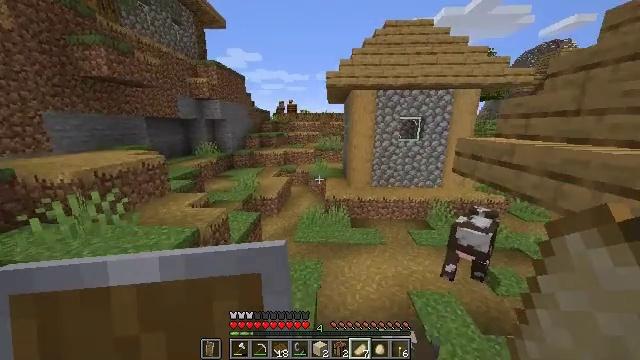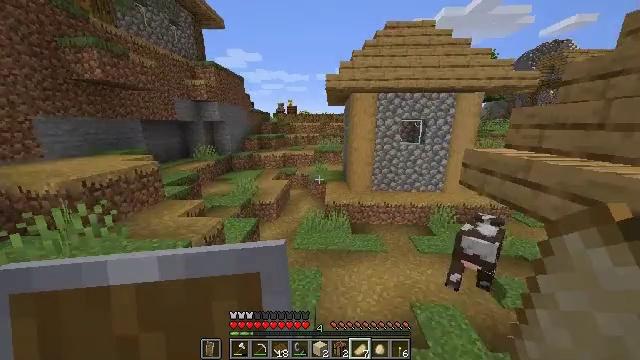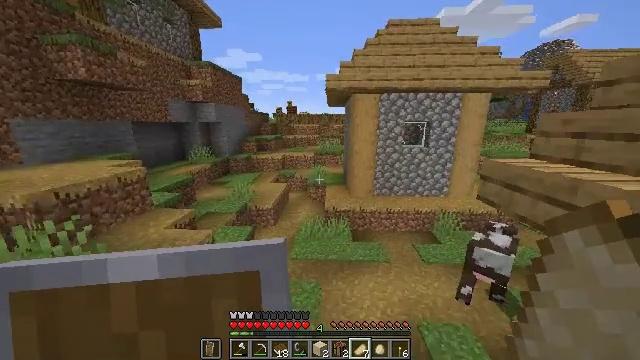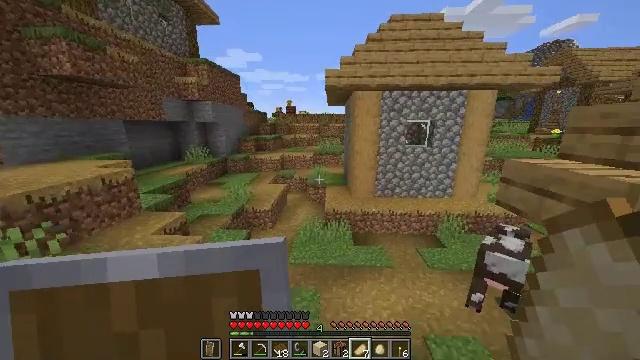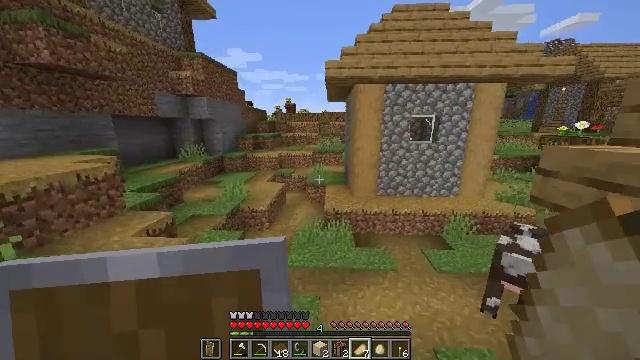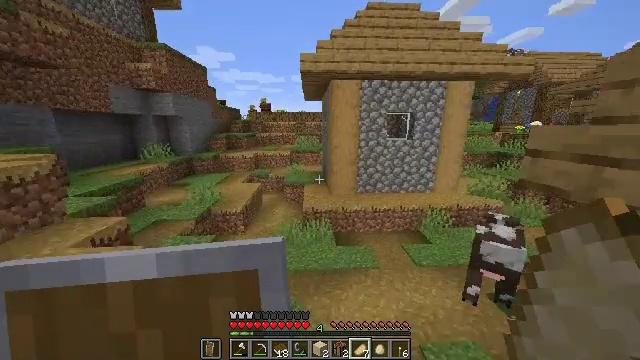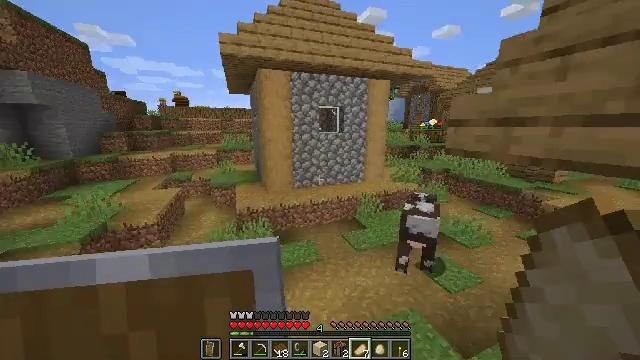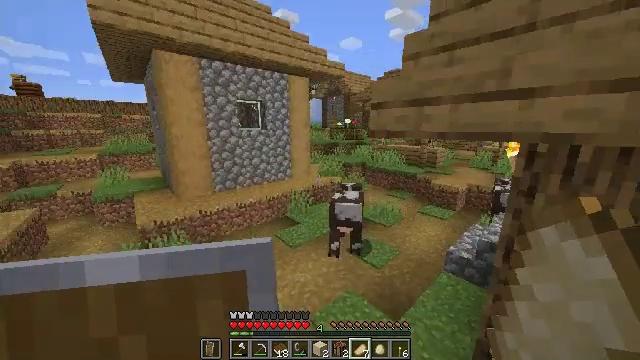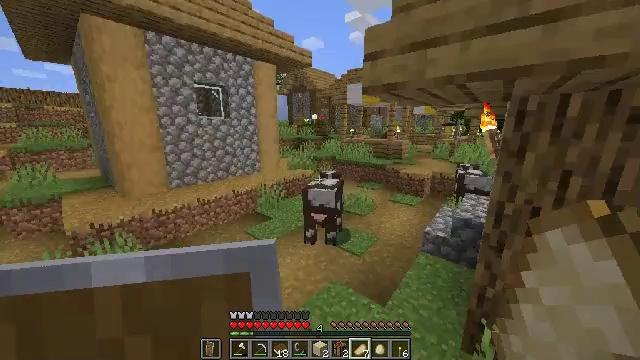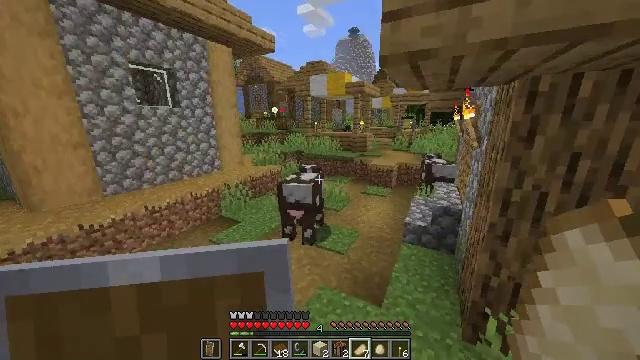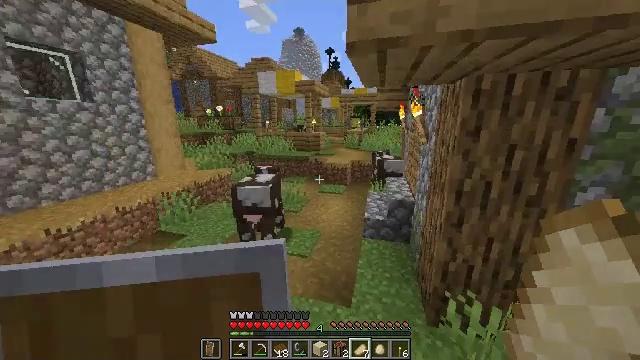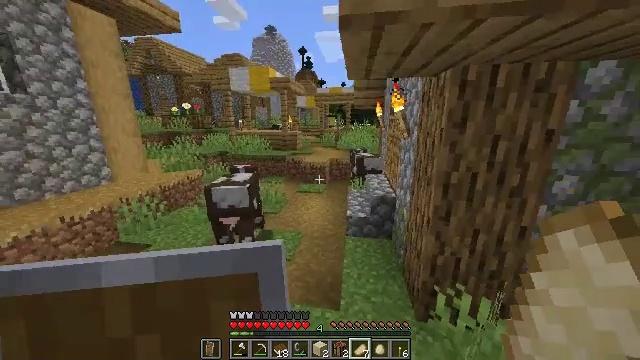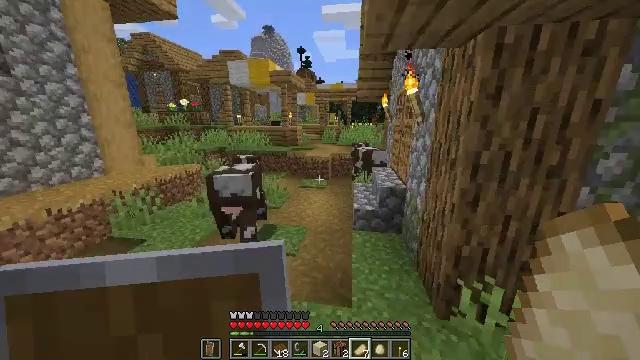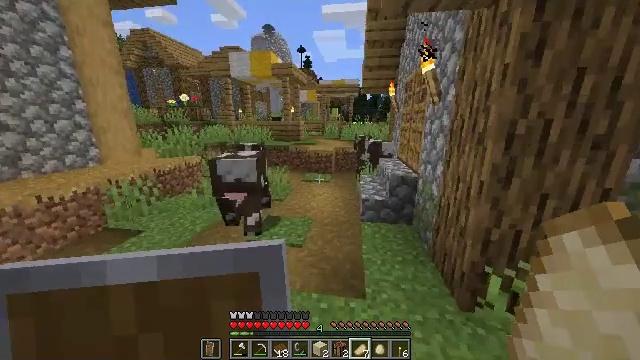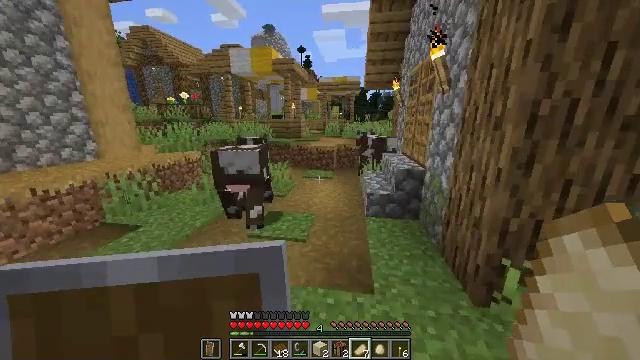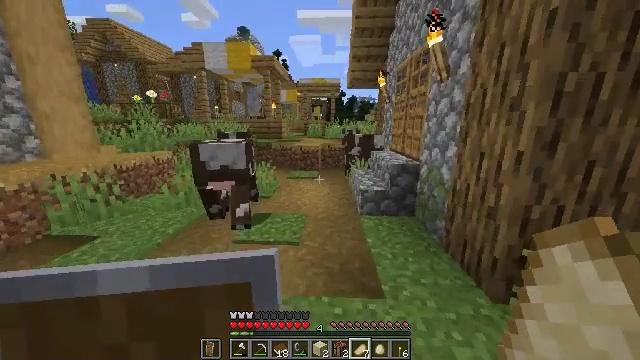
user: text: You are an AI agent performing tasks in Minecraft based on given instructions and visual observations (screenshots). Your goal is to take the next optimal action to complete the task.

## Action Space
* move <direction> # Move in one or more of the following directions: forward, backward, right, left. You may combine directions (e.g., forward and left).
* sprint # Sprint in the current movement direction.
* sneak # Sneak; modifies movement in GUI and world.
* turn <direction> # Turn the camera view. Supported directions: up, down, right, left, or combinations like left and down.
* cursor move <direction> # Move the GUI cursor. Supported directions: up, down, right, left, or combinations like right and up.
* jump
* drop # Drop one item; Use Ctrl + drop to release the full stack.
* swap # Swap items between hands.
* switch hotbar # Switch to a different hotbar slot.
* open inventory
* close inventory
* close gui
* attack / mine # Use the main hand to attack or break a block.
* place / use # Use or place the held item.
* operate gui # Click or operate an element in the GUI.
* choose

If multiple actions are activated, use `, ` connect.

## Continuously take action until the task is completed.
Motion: motion action
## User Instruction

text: Mine beetroots from the garden.
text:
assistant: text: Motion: move forward, sprint, jump
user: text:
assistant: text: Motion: move forward, sprint, jump
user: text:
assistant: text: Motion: move forward, sprint, jump
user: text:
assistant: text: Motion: move forward, sprint, jump
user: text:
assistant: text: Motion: move forward, sprint, turn right
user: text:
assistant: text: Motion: move forward, sprint, turn right
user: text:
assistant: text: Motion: move forward, sprint, turn right
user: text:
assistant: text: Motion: move forward, sprint, turn right
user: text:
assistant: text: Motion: move forward, sprint, turn right and down
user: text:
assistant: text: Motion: move forward, sprint, turn right
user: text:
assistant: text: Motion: move forward and move left, sprint, turn right
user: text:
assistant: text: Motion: move forward and move left, sprint
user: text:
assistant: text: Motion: move forward and move left, sprint
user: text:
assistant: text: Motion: move forward and move left, sprint
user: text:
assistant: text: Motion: move forward and move left, sprint, turn right and up
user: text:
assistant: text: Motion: move forward and move left, sprint, turn right
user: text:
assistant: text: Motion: move forward and move left, sprint, turn right
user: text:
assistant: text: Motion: move forward and move left, sprint, turn right and up
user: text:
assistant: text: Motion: move forward and move left, sprint, turn right and up
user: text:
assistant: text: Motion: move forward, sprint, turn right and up
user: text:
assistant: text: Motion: move forward and move left, sprint
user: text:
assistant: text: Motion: move forward and move left, sprint
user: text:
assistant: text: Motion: move forward and move left, sprint, turn right and up
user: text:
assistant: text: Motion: move forward and move left, sprint, turn right and up
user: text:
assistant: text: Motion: move forward and move left, sprint, turn right and up
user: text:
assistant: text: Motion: move forward, sprint, turn right, use / place
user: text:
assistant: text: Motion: move forward, sprint, use / place
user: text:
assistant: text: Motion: move forward, sprint, use / place
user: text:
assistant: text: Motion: move forward, sprint, turn right
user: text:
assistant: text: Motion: move forward and move left, sprint, turn right